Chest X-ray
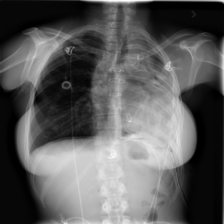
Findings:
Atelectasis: negative
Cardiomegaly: negative
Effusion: negative
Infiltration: negative
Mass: negative
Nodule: negative
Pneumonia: negative
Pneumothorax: negative
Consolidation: negative
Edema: negative
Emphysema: negative
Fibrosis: negative
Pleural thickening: negative
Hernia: negative